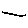
Label: line